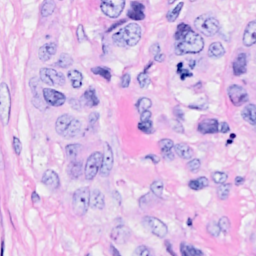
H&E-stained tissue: Breast